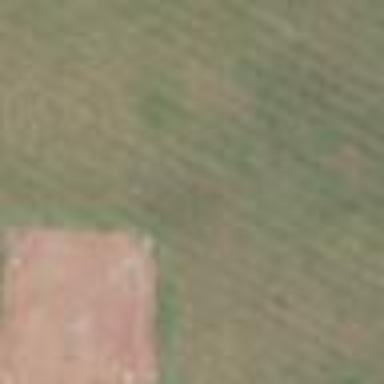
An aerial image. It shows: Baseball pitch for leisure land activities.